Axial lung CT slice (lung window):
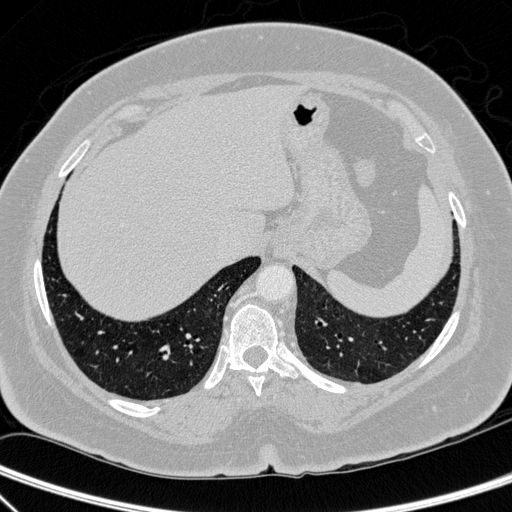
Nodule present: no